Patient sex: M
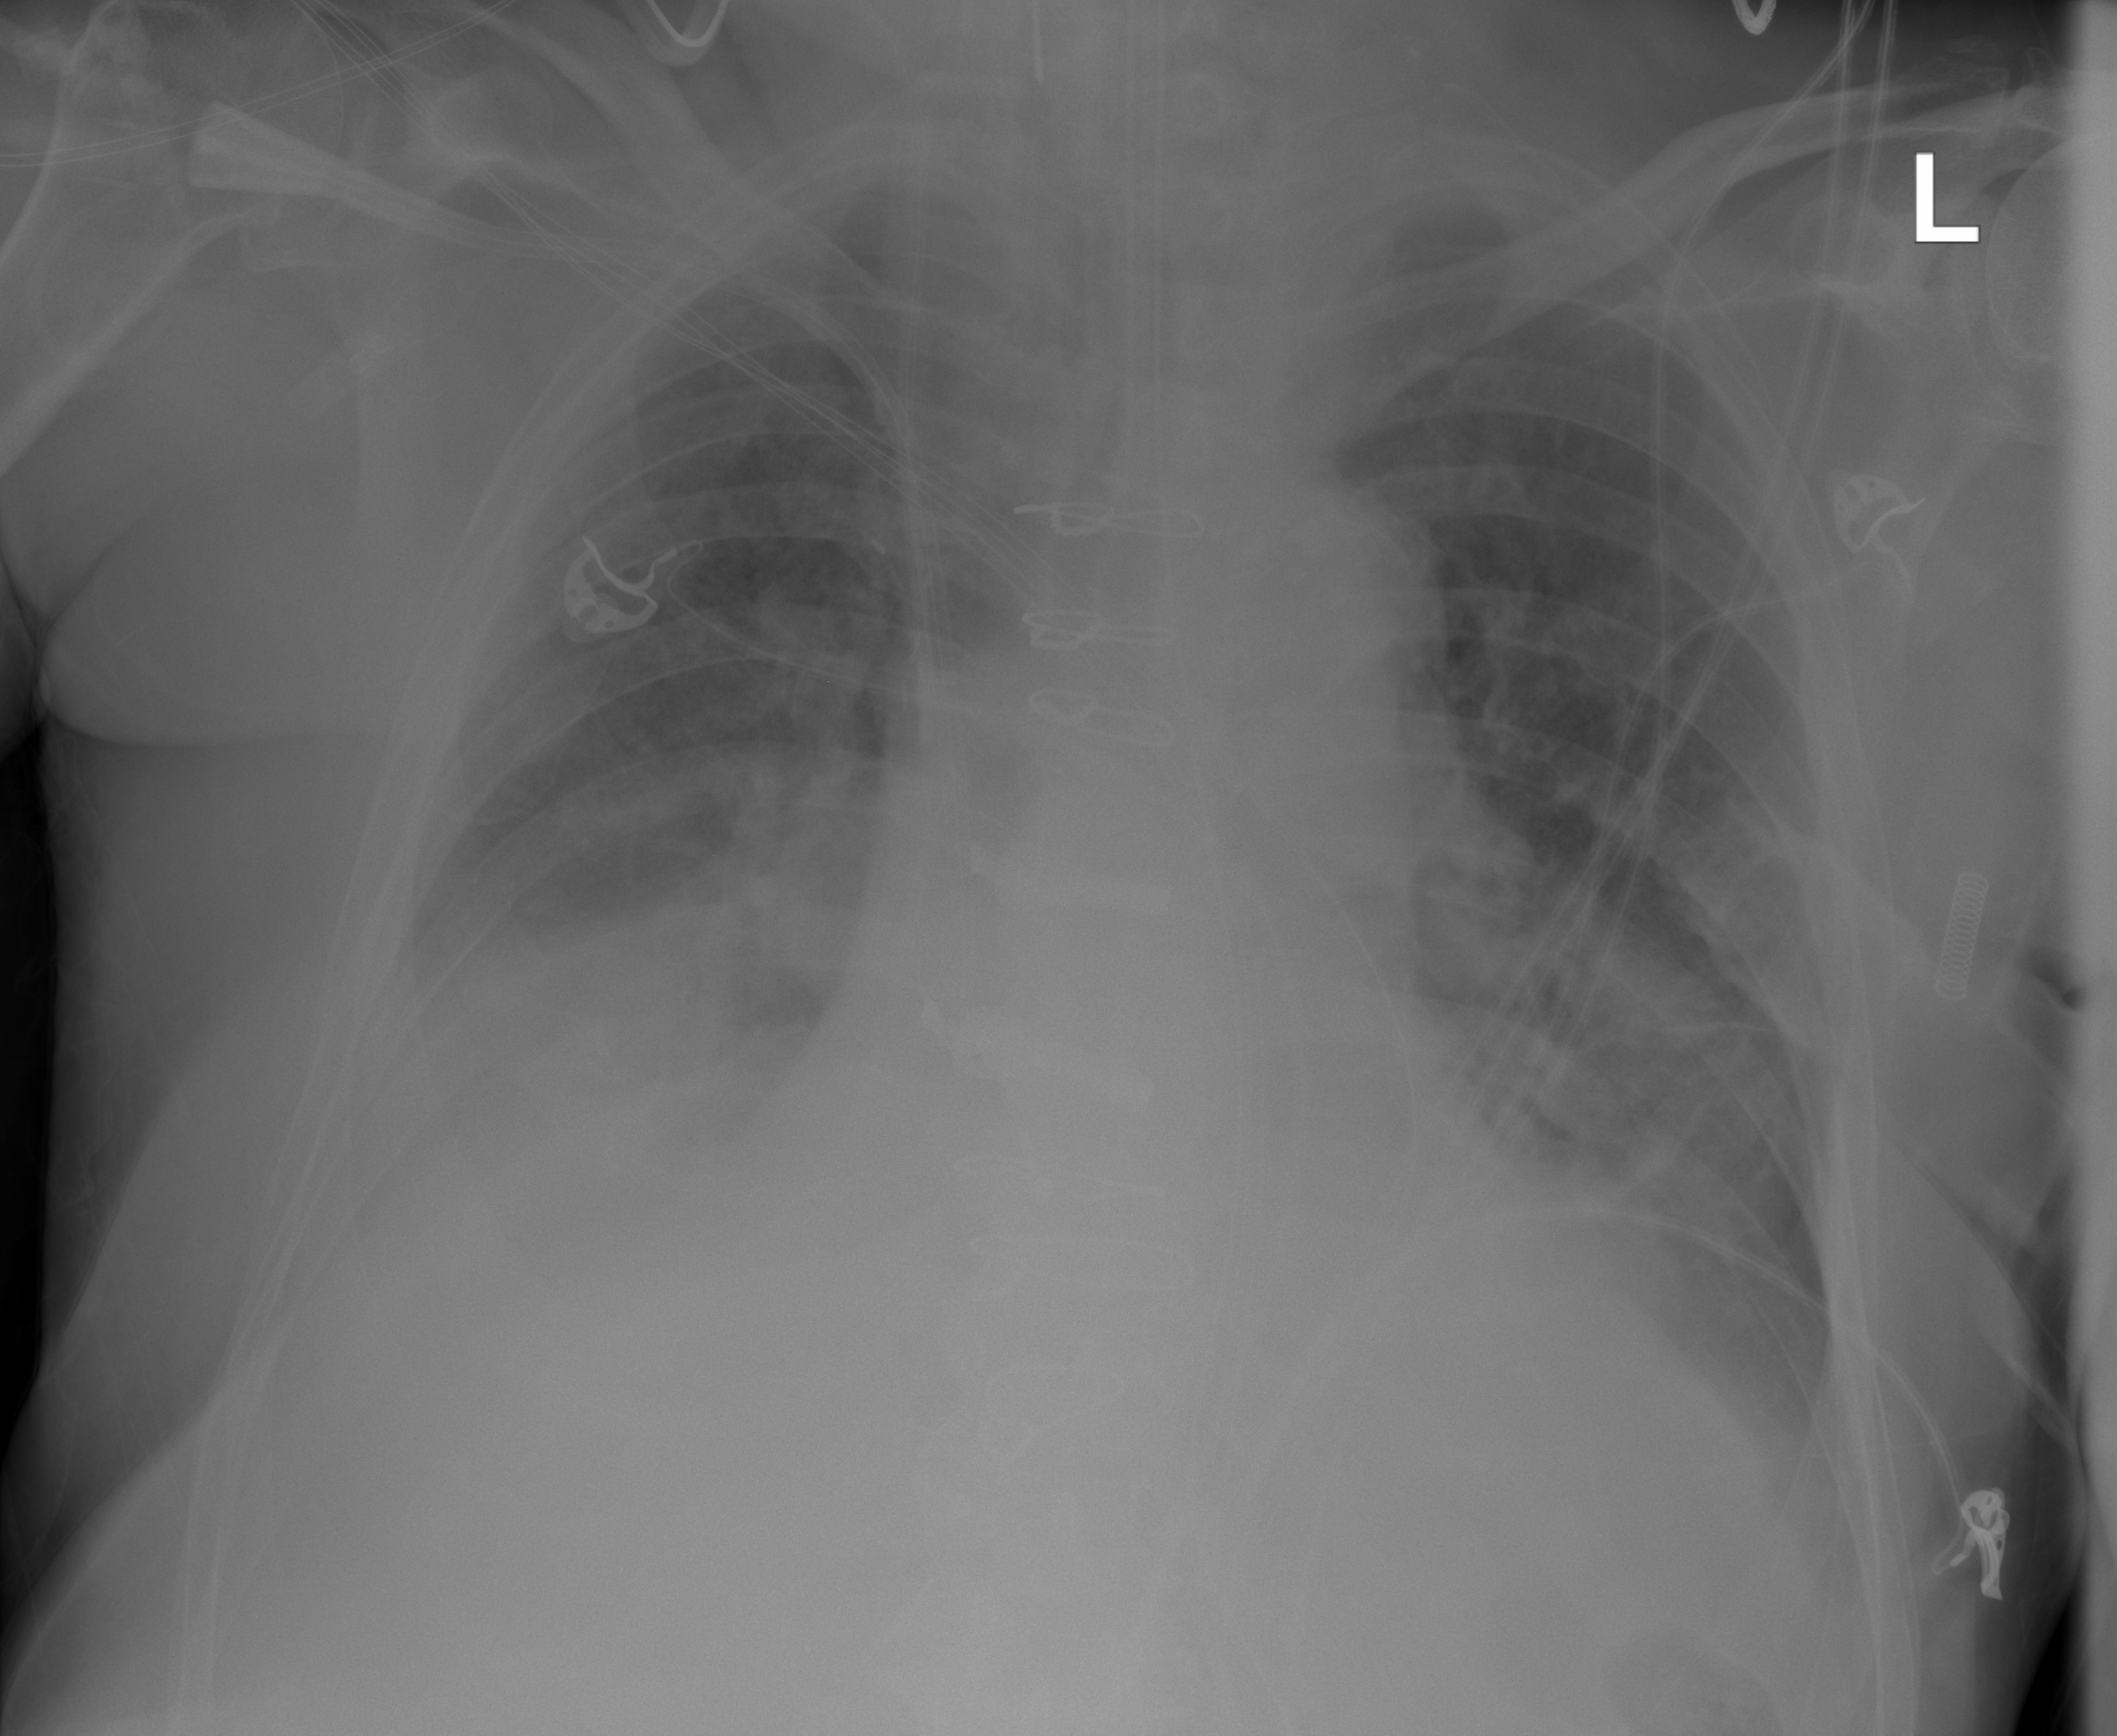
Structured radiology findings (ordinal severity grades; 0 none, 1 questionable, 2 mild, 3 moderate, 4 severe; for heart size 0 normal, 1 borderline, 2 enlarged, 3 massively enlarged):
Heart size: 2
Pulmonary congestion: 0
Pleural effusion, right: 3
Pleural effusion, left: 2
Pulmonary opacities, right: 3
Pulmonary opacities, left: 3
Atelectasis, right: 3
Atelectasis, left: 2